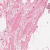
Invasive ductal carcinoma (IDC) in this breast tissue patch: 0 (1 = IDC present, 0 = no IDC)